Question: I'm new here so forgive if anything sound very noobish.
I'm busy making a personal website and have two divs inside a wrapper, a content div and a sidepane div. their height is set on 99% and they overflow on auto. I want the page to not scroll (unless they make the screen smaller) but the divs must scroll.
I want to have the bottom text of the divs to fade away so that when you scroll down the div it brings the text to normal. I'm struggling with this cause of the overflow. I want to know how one could keep the gradient at an absolute position at the bottom of the div, but now its not really at the bottom of the div if you get what I'm saying? Because the div has overflow on. I want it at the position where the div ends on the screen, but not where the text ends. I tried putting my code in
Here's a pic

If you check the right div, I want the bottom to be faded and as I scroll the gradient stays there at the bottom. (which is not actually the bottom of the div) - also need to be able to resize page and it stays in same position.
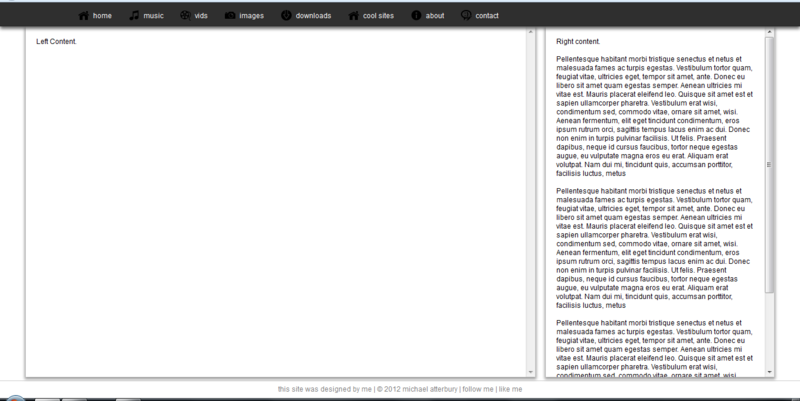
Answer: The key is 'background-position: fixed;'
I have created a little fiddle for you to see what i mean: <URL>
I just hope i understood your problem correctly without any code and just a screenshot ;)
Also for CSS gradients <URL>